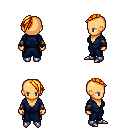
a pixel art fantasy rpg character, female body template, human, tanned skin, blue robe, gold greaves, light blonde long mohawk hairstyle, cloth bracers, metal boots, four views (front, back, left, right), 2x2 character sprite sheet, small pixel art, hard edges, no anti-aliasing